Question: 'selectQType' a simple spinner. The values are getting populated from the DB and they are fine.
'''
ArrayAdapter<String> spinnerArrayAdapter1 =
new ArrayAdapter<String>(SpotlighterBasicActivity.this,
android.R.layout.simple_spinner_item, spinnerQTypeList);
spinnerArrayAdapter1.setDropDownViewResource( android.R.layout.simple_spinner_dropdown_item);
Spinner selectQType=(Spinner) findViewById(R.id.spinnerInputQType);
selectQType.setPrompt("QType");// logcat points warning on this line.
selectQType.setAdapter(spinnerArrayAdapter1);
selectQType.setSelection(QTypeIndex);
selectQType.setOnItemSelectedListener(new OnItemSelectedListener() {
...
}
'''
This is the output i get for Tablet:

Strange part is that it is working perfectly fine for category of emulators and devices, but giving warning for category of emulators and devices.
Following is the logcat detail:
'''
05-18 16:47:29.284: E/SpotlighterBasicActivity(481): QTypeIndex=0
05-18 16:47:29.284: E/SpotlighterBasicActivity(481): spinnerArrayList[1]=Type 1, spinnerQTypeID=5853, defaultQType=6307
05-18 16:47:29.294: E/SpotlighterBasicActivity(481): spinnerArrayList[2]=Type 2, spinnerQTypeID=6308, defaultQType=6307
05-18 16:47:29.304: W/System.err(481): java.lang.NullPointerException
05-18 16:47:29.304: W/System.err(481): at in.varit.spotlighter.basic.SpotlighterBasicActivity.loadQTypeSpinners(SpotlighterBasicActivity.java:334)
05-18 16:47:29.304: W/System.err(481): at in.varit.spotlighter.basic.SpotlighterBasicActivity.onCreate(SpotlighterBasicActivity.java:203)
05-18 16:47:29.304: W/System.err(481): at android.app.Activity.performCreate(Activity.java:4397)
05-18 16:47:29.304: W/System.err(481): at android.app.Instrumentation.callActivityOnCreate(Instrumentation.java:1048)
05-18 16:47:29.313: W/System.err(481): at android.app.ActivityThread.performLaunchActivity(ActivityThread.java:1779)
05-18 16:47:29.313: W/System.err(481): at android.app.ActivityThread.handleLaunchActivity(ActivityThread.java:1831)
05-18 16:47:29.313: W/System.err(481): at android.app.ActivityThread.access$500(ActivityThread.java:122)
05-18 16:47:29.313: W/System.err(481): at android.app.ActivityThread$H.handleMessage(ActivityThread.java:1024)
05-18 16:47:29.325: W/System.err(481): at android.os.Handler.dispatchMessage(Handler.java:99)
05-18 16:47:29.325: W/System.err(481): at android.os.Looper.loop(Looper.java:132)
05-18 16:47:29.325: W/System.err(481): at android.app.ActivityThread.main(ActivityThread.java:4123)
05-18 16:47:29.325: W/System.err(481): at java.lang.reflect.Method.invokeNative(Native Method)
05-18 16:47:29.325: W/System.err(481): at java.lang.reflect.Method.invoke(Method.java:491)
05-18 16:47:29.334: W/System.err(481): at com.android.internal.os.ZygoteInit$MethodAndArgsCaller.run(ZygoteInit.java:841)
05-18 16:47:29.334: W/System.err(481): at com.android.internal.os.ZygoteInit.main(ZygoteInit.java:599)
05-18 16:47:29.334: W/System.err(481): at dalvik.system.NativeStart.main(Native Method)
'''
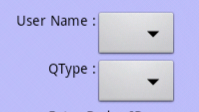
Answer: 'selectQType is null' And
check using 'if(null!=selectQType)'
and also check id of 'selectQType' is it right from layout.xml?